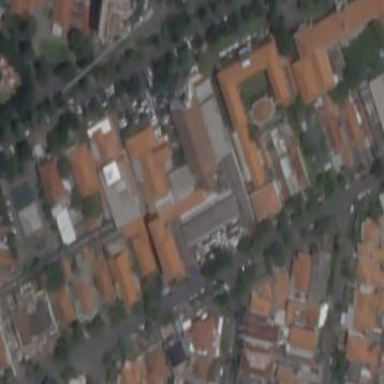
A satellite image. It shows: School building with tile roof.